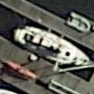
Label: Civil_yacht